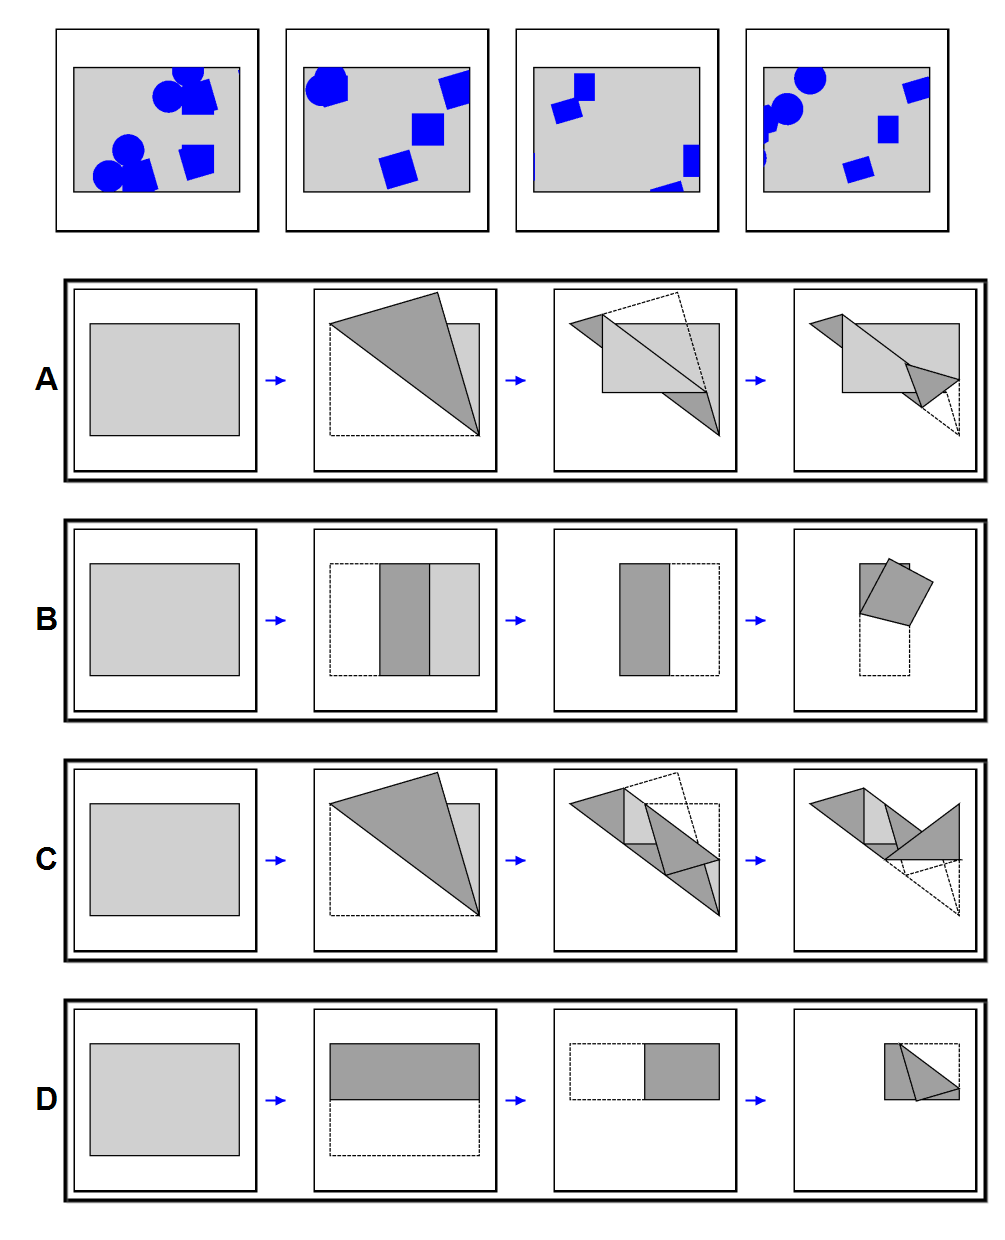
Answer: C